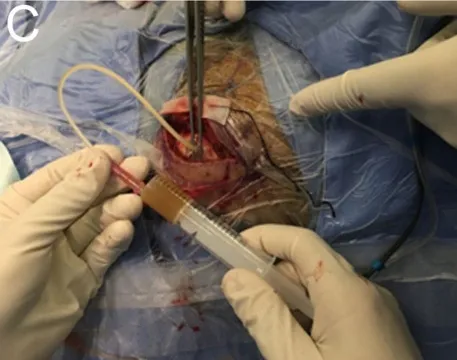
Intraoperative cystic fluid aspiration.
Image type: medical_photograph (skin_photograph)